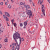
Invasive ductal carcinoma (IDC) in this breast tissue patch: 1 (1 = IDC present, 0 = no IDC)